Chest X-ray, AP view. Patient: 57 years old, sex M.
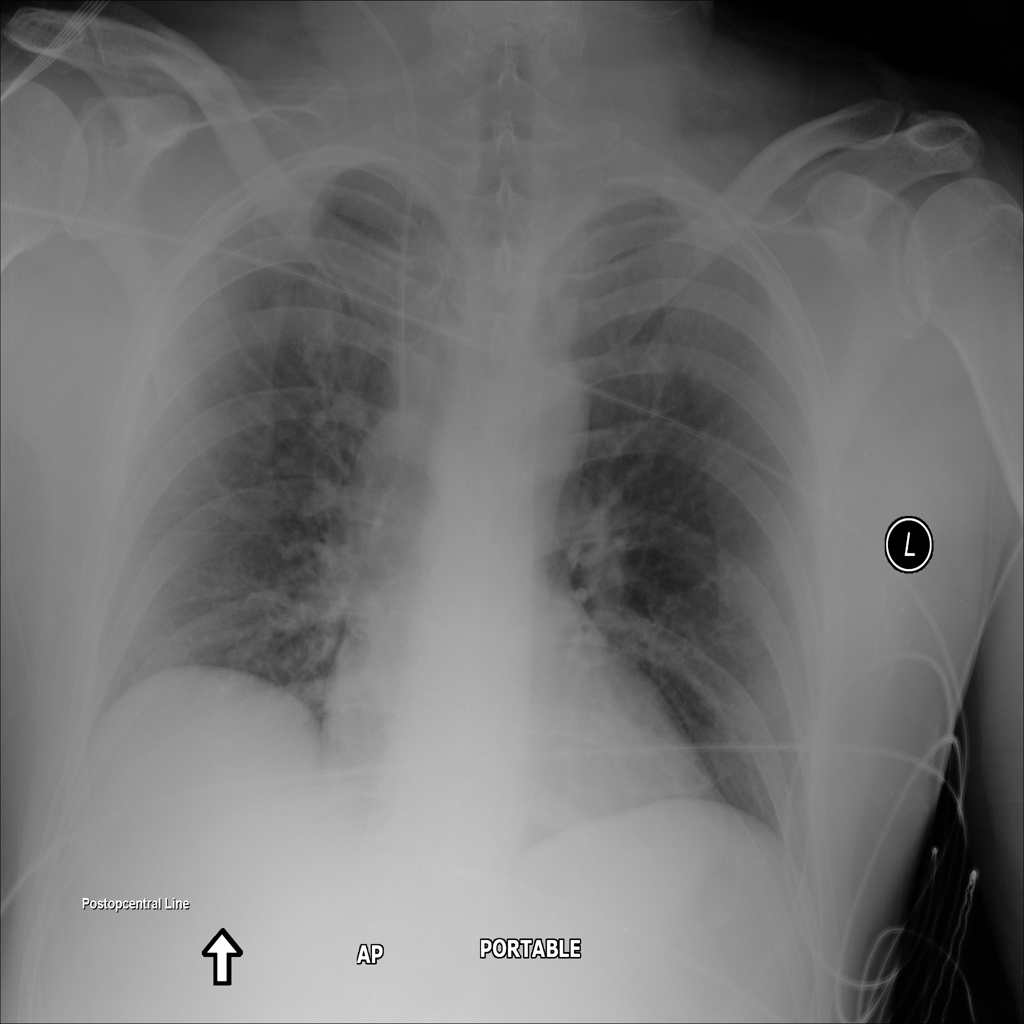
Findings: No Finding